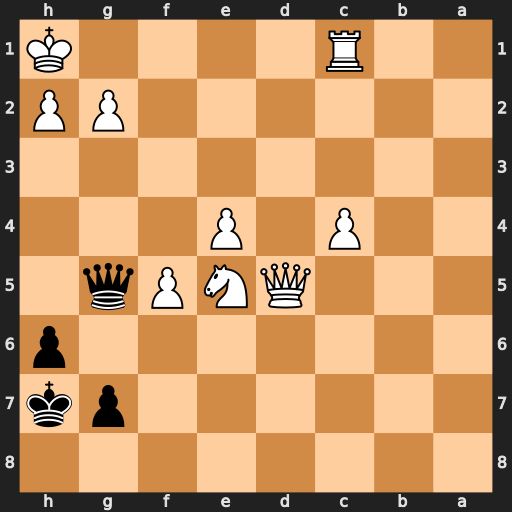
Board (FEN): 8/6pk/7p/3QNPq1/2P1P3/8/6PP/2R4K
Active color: b
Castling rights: -
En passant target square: -
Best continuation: Qxc1+ Qd1 Qxd1#